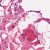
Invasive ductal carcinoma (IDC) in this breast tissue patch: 0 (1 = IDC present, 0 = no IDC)